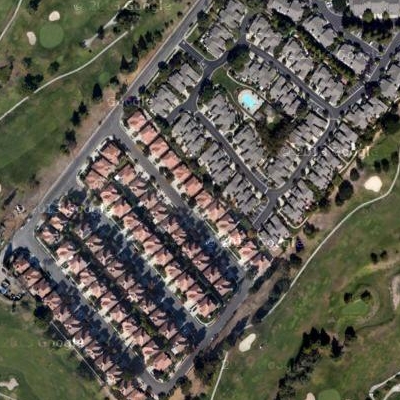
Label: Resident